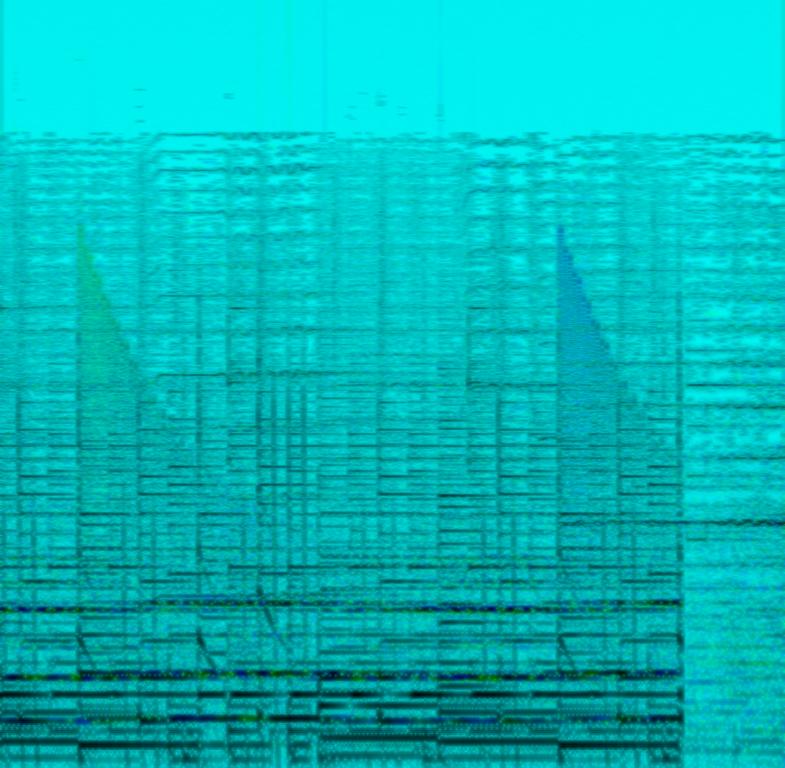
This is an electronic music piece. There is a repeated piano theme in the melody. There are various eerie sound effects. Then, a violin starts playing. The atmosphere is unsettling. This piece would fit well in the soundtrack of a mystery video game.